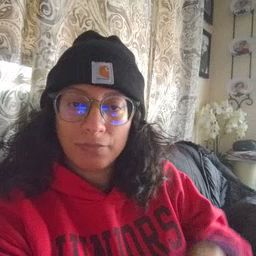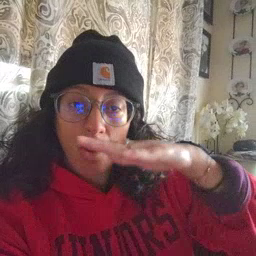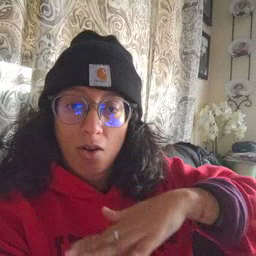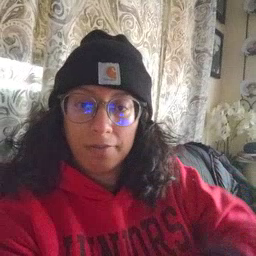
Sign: on